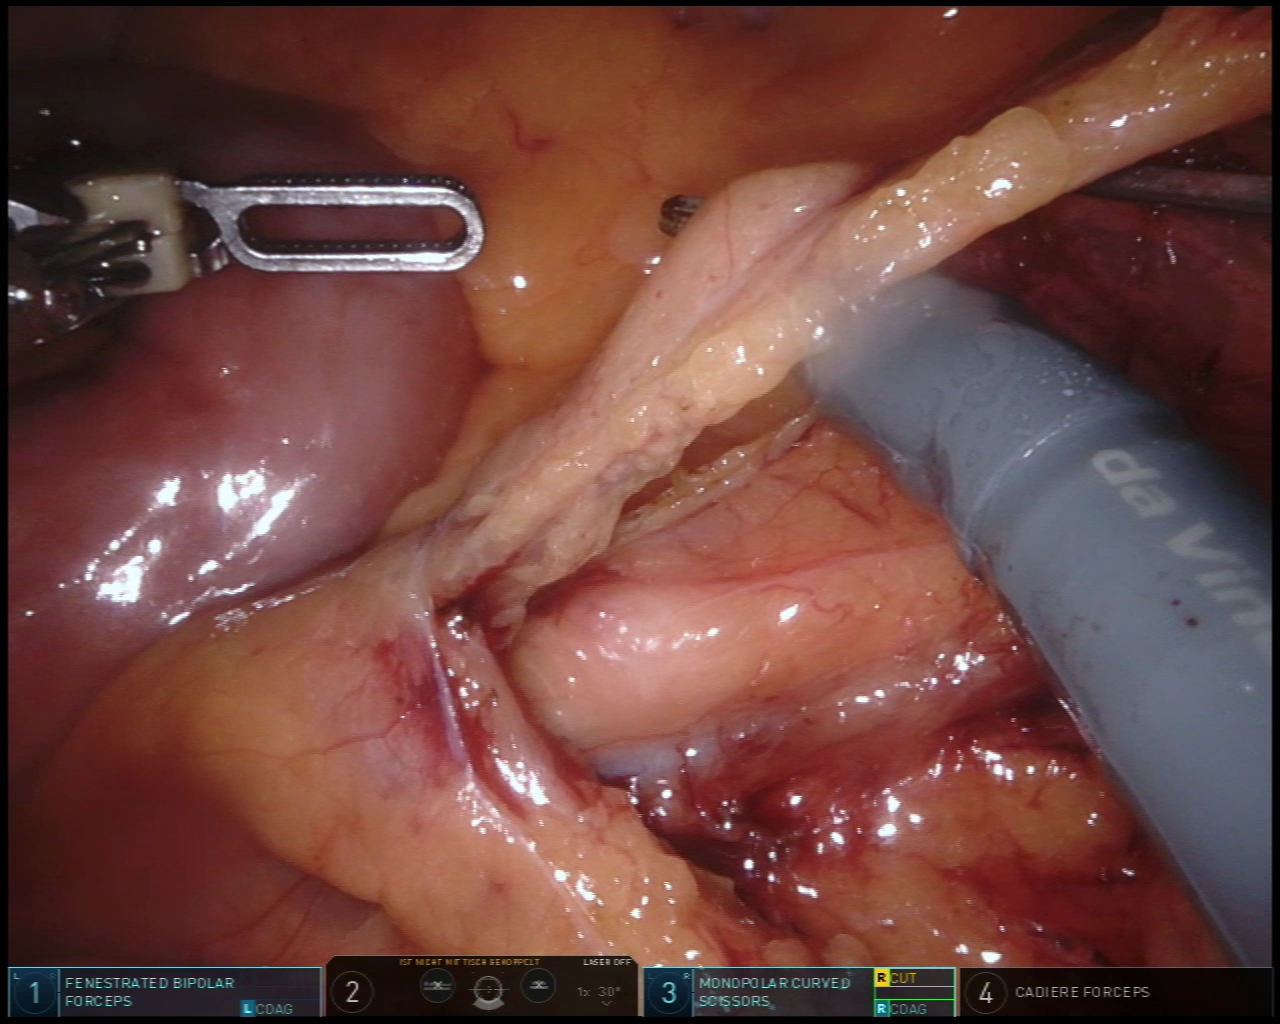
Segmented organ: small_intestine
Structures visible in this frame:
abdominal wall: no
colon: no
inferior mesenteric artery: yes
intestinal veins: yes
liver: no
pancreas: no
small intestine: yes
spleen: no
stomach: no
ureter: no
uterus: no
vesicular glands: no